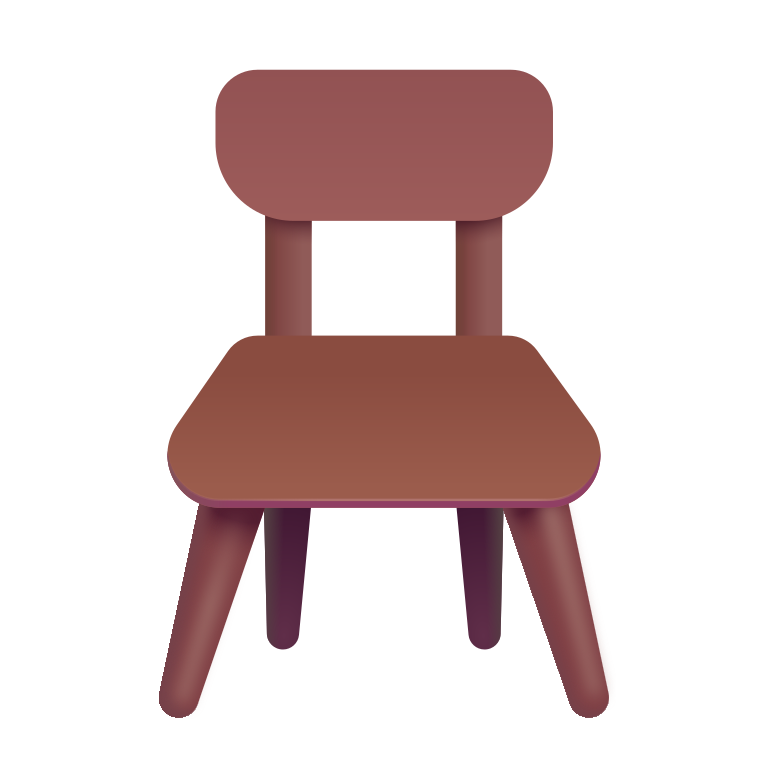
chair color